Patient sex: M
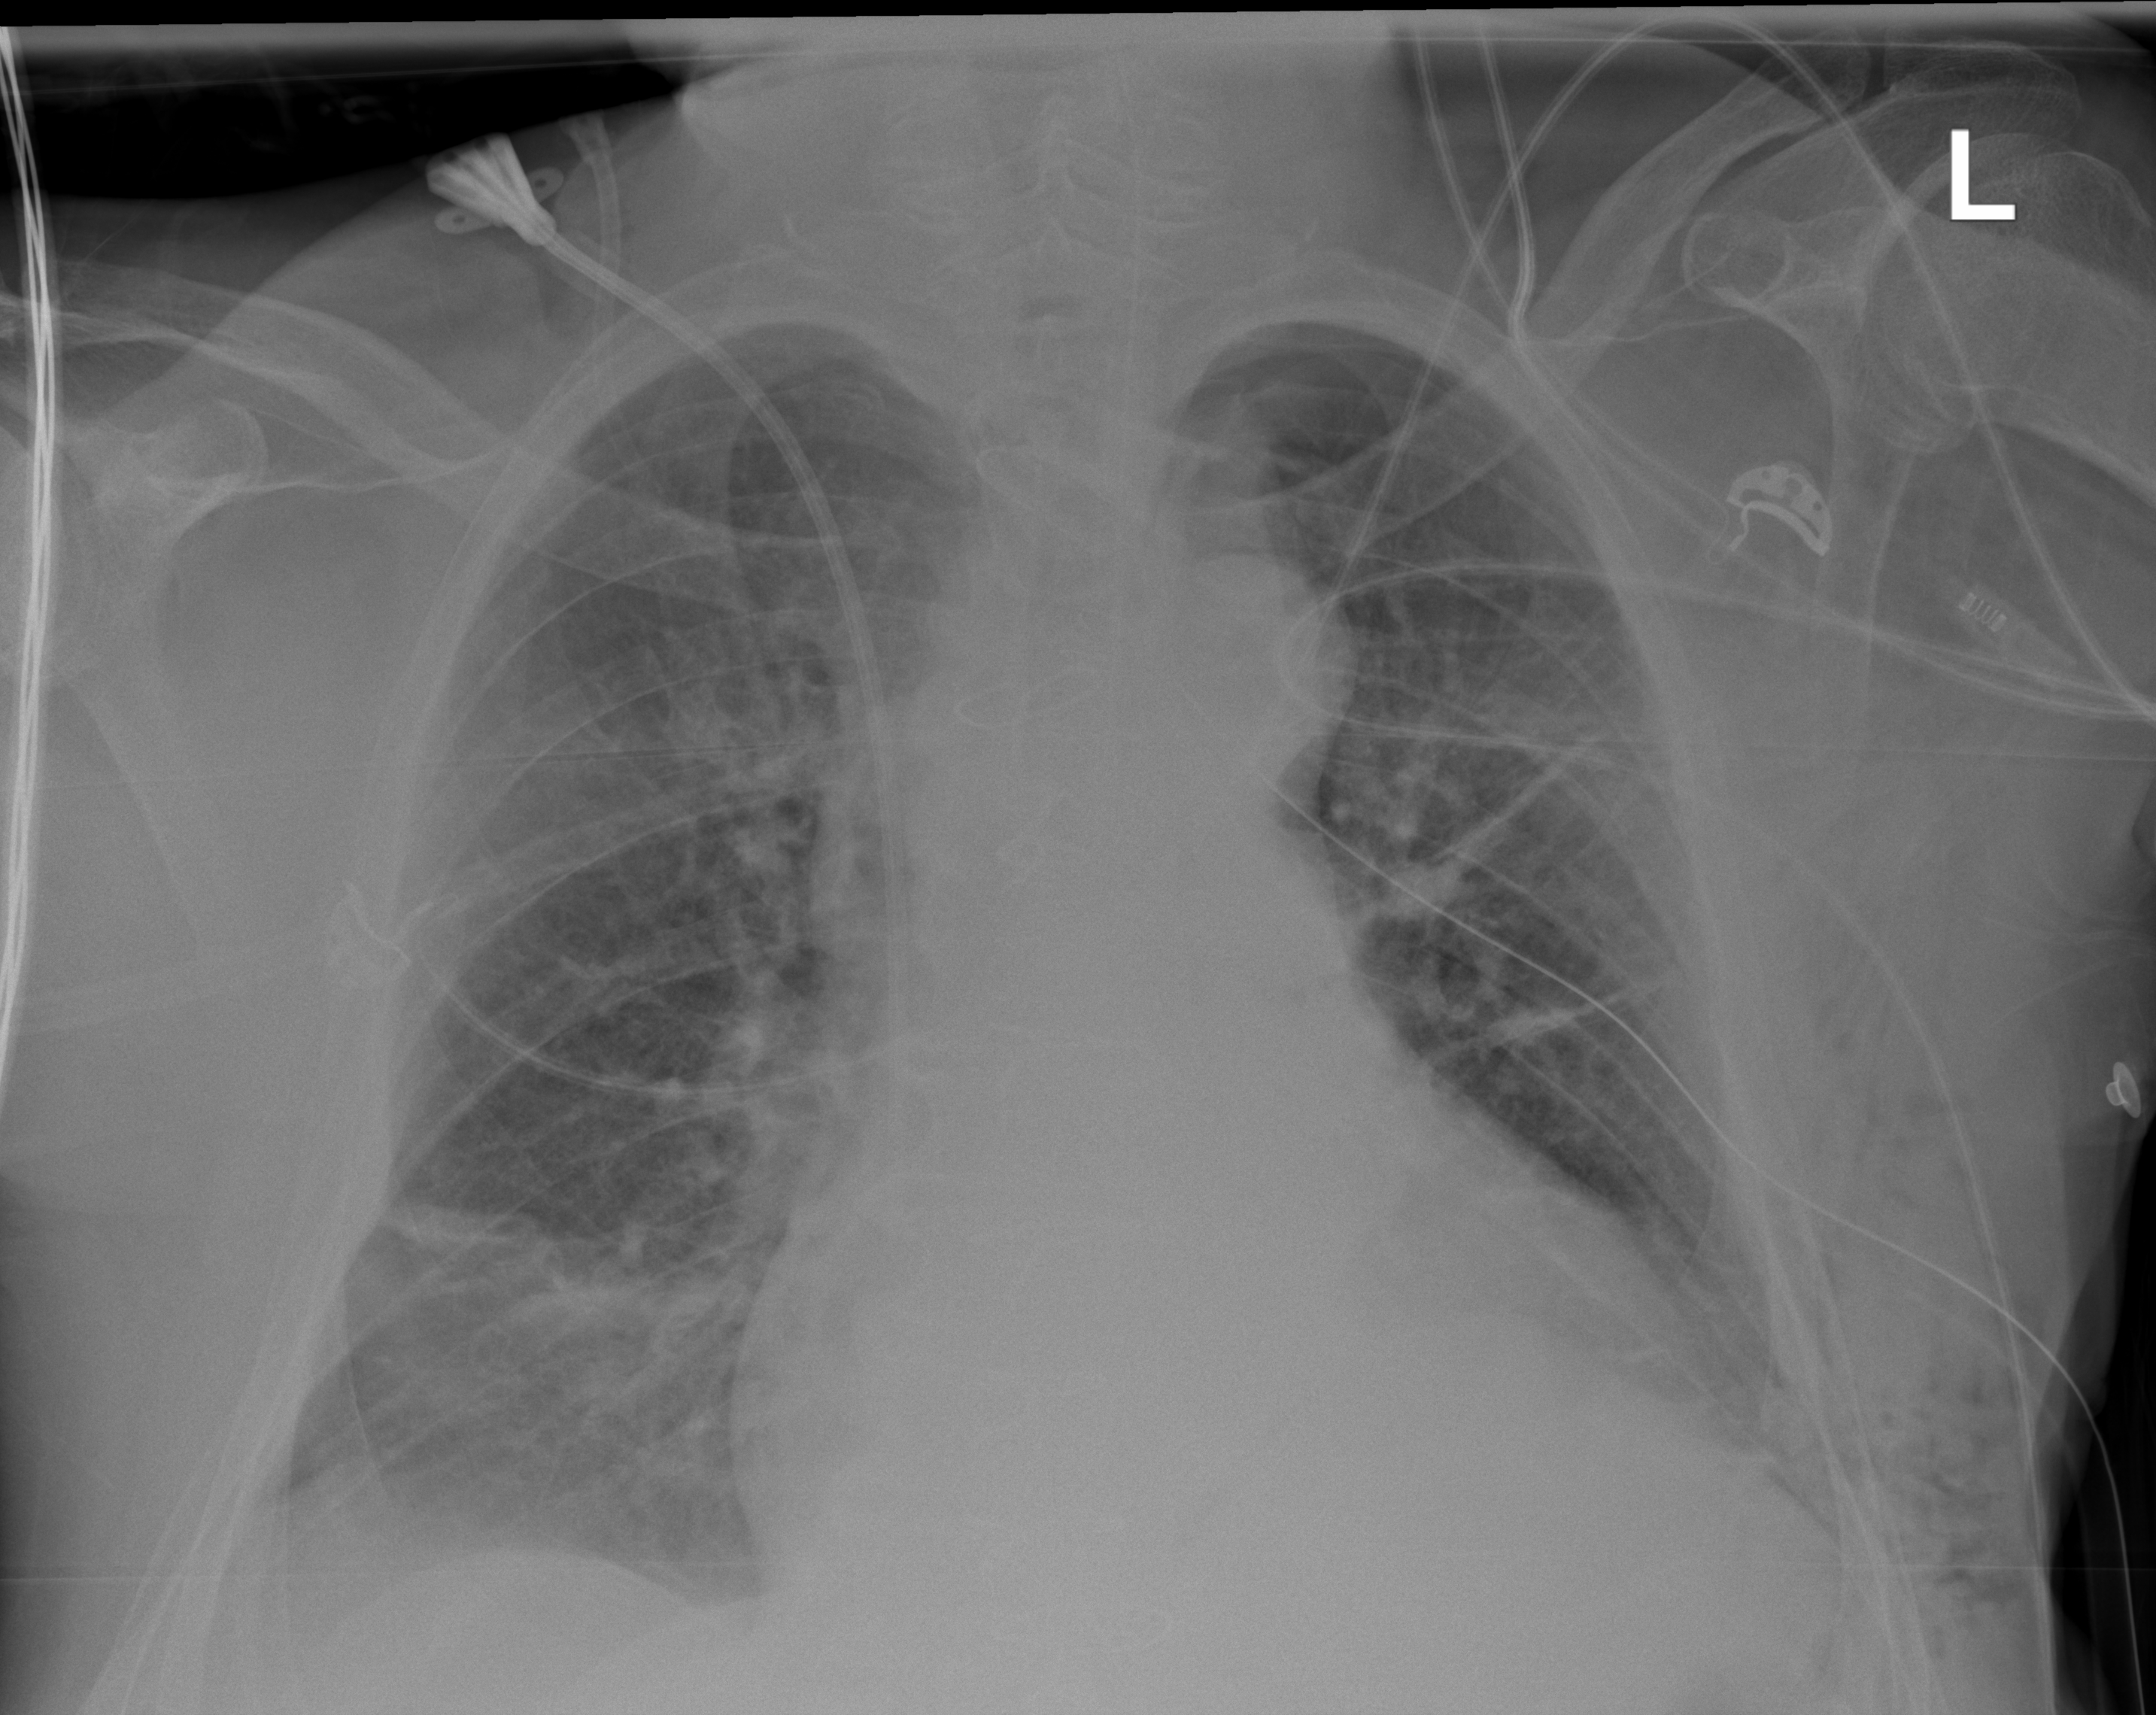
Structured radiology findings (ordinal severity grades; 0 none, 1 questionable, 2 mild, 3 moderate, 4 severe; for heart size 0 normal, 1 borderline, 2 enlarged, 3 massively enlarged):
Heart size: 2
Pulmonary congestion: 1
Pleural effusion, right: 2
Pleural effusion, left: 1
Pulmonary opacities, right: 3
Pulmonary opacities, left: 1
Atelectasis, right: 2
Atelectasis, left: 2